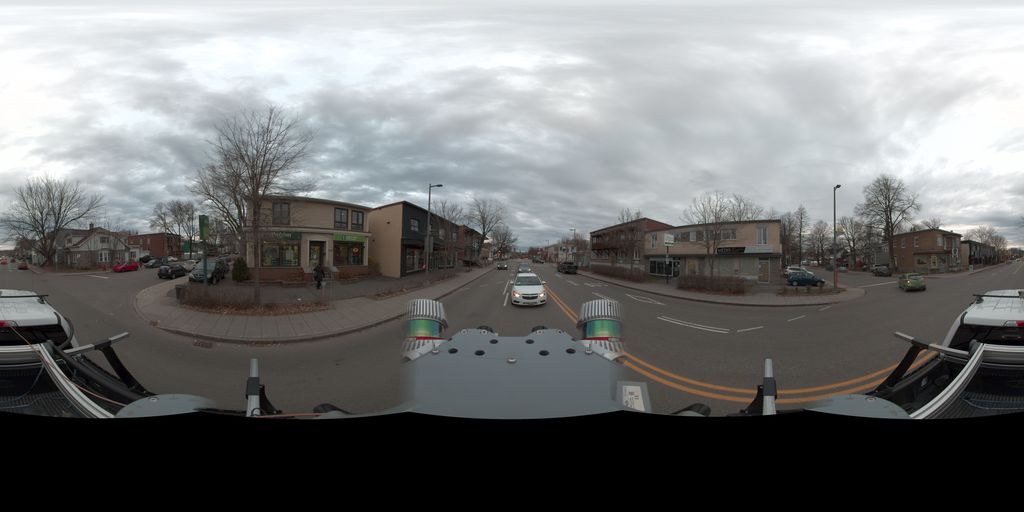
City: quebec_city